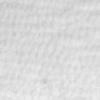
Label: no_change